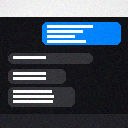
Screen state: on